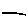
Label: line